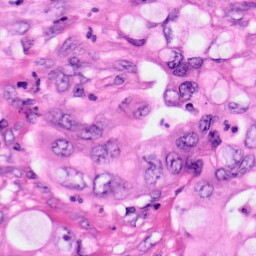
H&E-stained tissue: Pancreatic